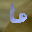
Label: 6